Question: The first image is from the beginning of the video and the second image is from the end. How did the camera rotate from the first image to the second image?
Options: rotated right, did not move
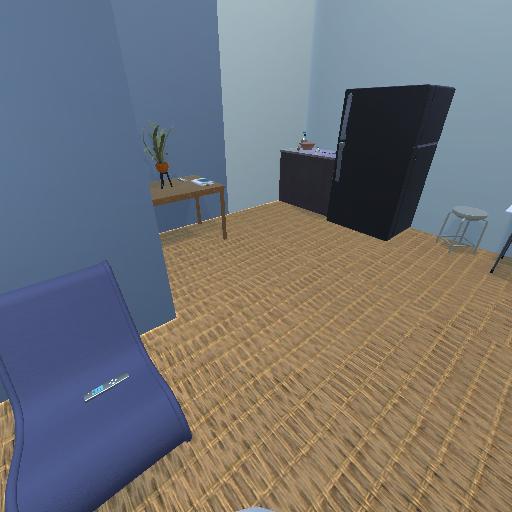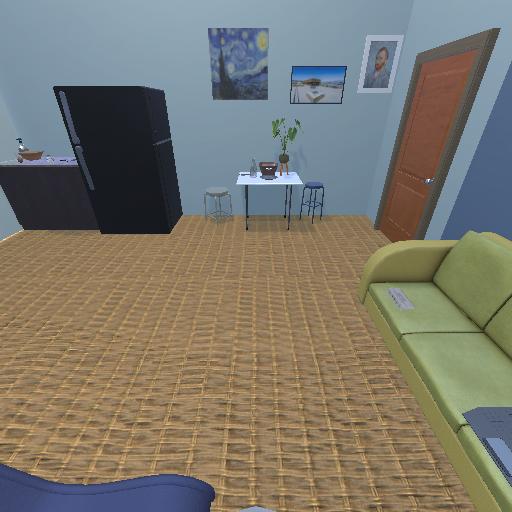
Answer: rotated right